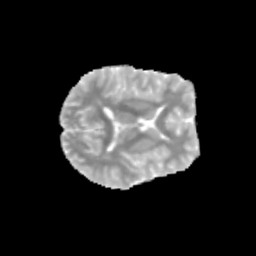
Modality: MD
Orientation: axial
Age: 12
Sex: female
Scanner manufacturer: siemens
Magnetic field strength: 3 T
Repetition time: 3.8 s
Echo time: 0.07 s